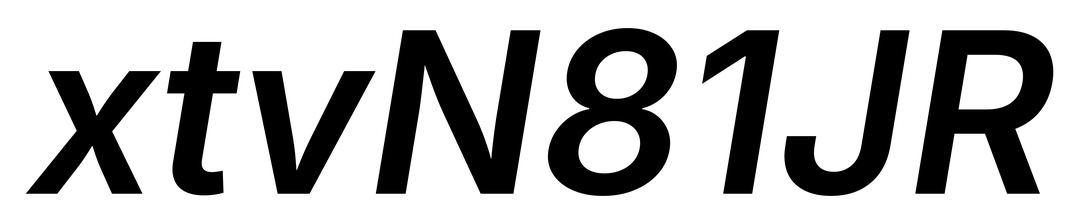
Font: Inter-Italic_SemiBold_Italic